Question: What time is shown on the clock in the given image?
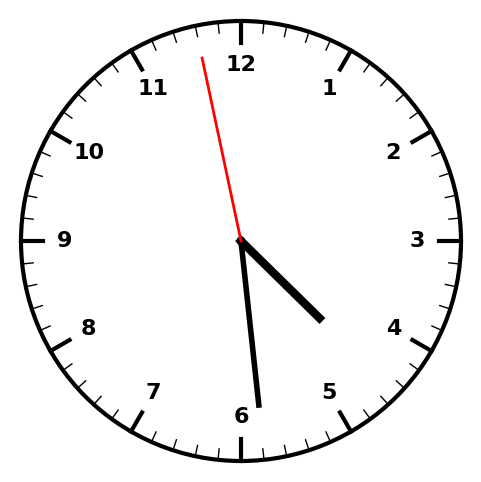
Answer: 04:28:58